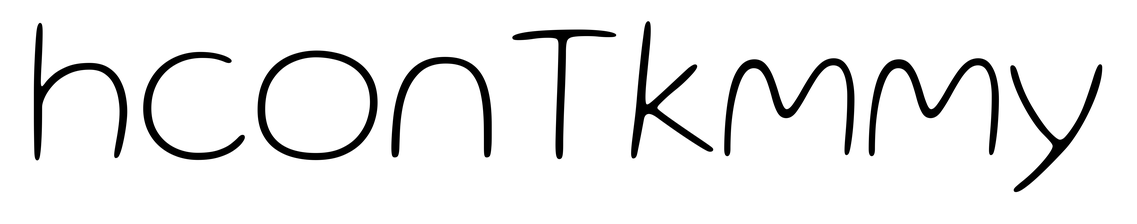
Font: Gluten_Thin